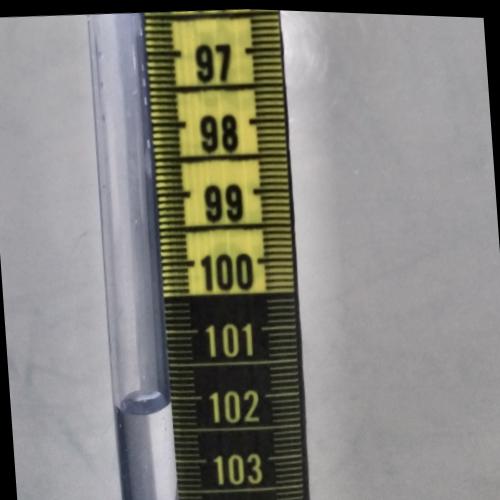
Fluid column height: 102.1 cm